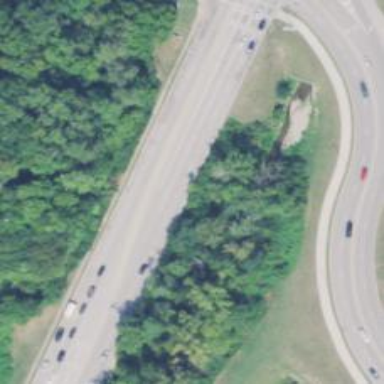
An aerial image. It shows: Trunk highway.